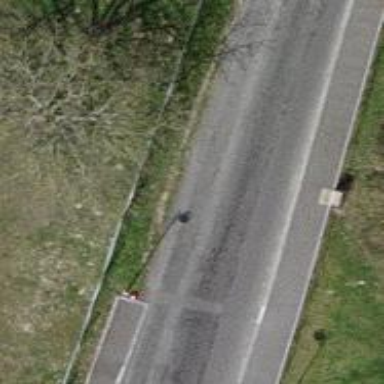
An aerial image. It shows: Uncontrolled crossing on the road.